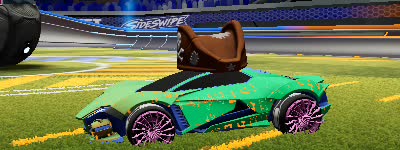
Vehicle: werewolf